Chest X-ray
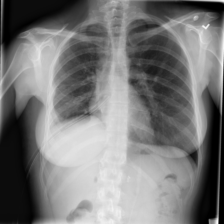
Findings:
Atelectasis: negative
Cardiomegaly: negative
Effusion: negative
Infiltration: negative
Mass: negative
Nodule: negative
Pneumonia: negative
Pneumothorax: negative
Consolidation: negative
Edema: negative
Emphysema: negative
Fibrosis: negative
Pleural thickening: negative
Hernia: negative